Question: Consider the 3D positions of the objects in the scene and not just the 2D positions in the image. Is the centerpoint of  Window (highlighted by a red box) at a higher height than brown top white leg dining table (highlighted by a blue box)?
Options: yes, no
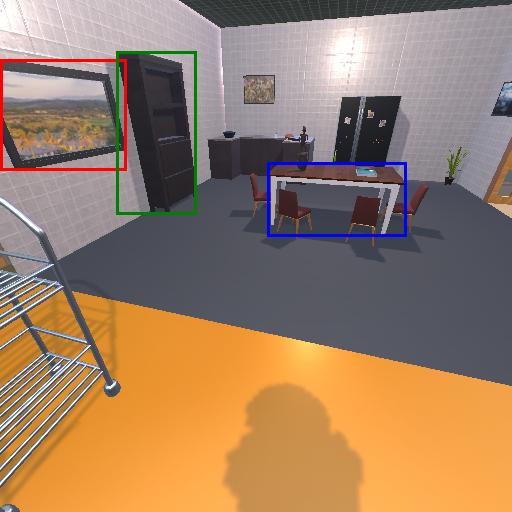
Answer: yes